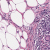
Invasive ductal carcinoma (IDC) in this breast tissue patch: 0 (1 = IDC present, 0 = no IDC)